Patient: sex F, age 72
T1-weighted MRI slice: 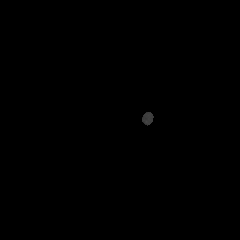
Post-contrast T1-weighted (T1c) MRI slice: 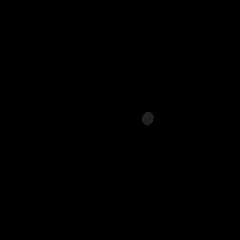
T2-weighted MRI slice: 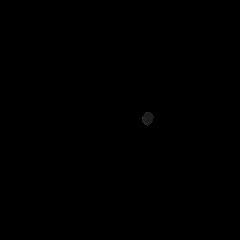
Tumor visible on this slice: no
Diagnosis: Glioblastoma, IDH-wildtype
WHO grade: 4